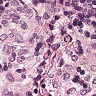
Metastatic tissue present: no